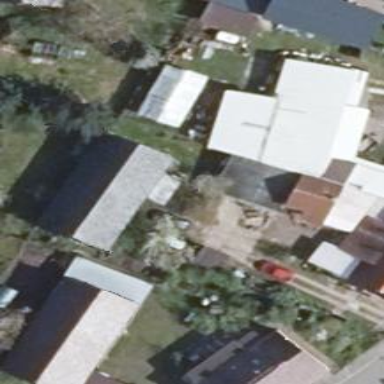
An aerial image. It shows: Flat-roofed building with light gray roof. The orientation of the roof is along the building.